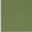
Piece: xx